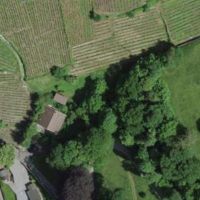
EUNIS habitat code: 40
Species observed at this site:
Fagus sylvatica